Question: Which is the best way to load text into a webpage using ASP.NET
I have 3 records in a MS SQL database table. Each record would correspond to a paragraph in a webpage.
Table:

The HTML code for the About us page would look like this (note I put the corresponding paragraphs) :
'''
<div id="content-1b">
<div id="content-1-1b">
</div>
<div id="content-1-2b"><p class="none">paragraph 1</p>
<p class="nonetop">paragraph 2</p>
</div>
</div>
<div id="content-3b"><p class="nonetop">paragraph 3</p>
</div>
'''
Regards,
Tea
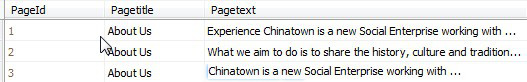
Answer: Setting your divs or paragraph tags as runat="server" with an ID will allow you to access innerhtml/text
HTML:
'''
<div id="content-1b">
<div id="content-1-1b">
</div>
<div id="content-1-2b"><p class="none" id="p1" runat="server">paragraph 1</p>
<p id="p2" runat="server" class="nonetop">paragraph 2</p>
</div>
</div>
<div id="content-3b"><p id="p3" runat="server" class="nonetop">paragraph 3</p>
</div>
'''
Running code like: (assuming your content is in a datatable and that you want the first item (0) from each row)
'''
For each row as Datarow in dt
p1.InnerHtml += Row.Item(0).ToString
Next
'''
Will loop through your datatable, get the first column from each row and append the text to the paragraph tag.
For Single Content
If your SQL returns 3 rows, 1 for each area you want to fill simply do:
Assuming dt is the datatable you are filling and that the first column of each row is your content.
'''
p1.InnerHTML = dt.rows(0).Item(0)
p2.InnerHTML = dt.rows(1).Item(0)
p3.InnerHTML = dt.rows(2).Item(0)
'''